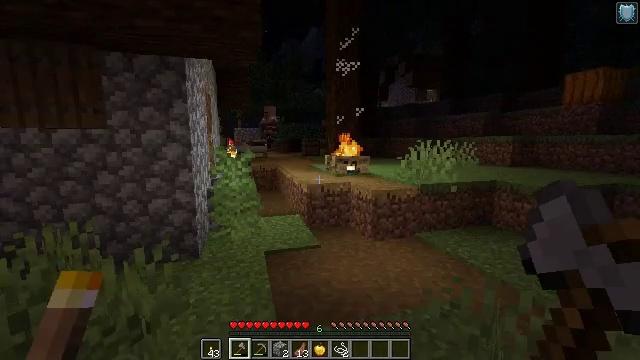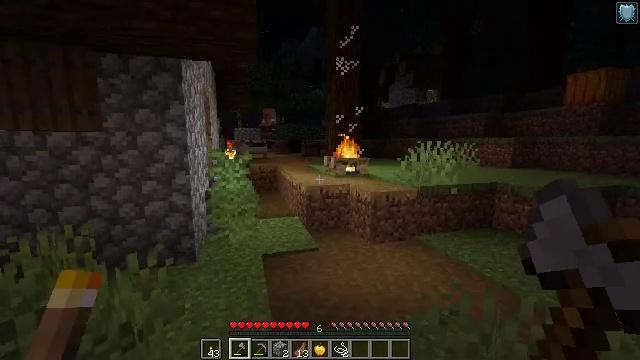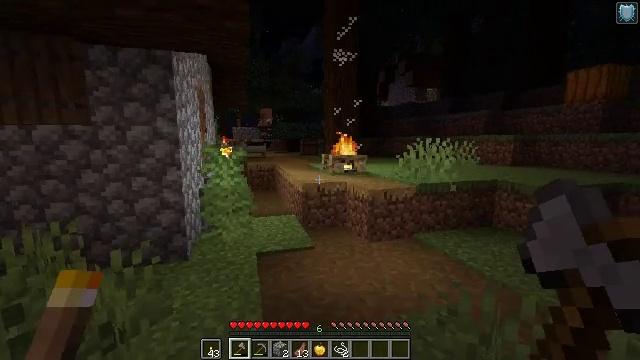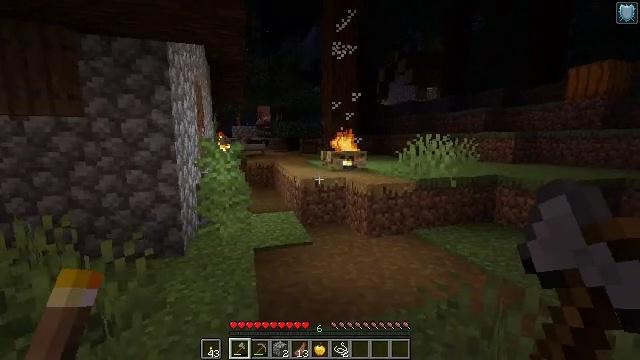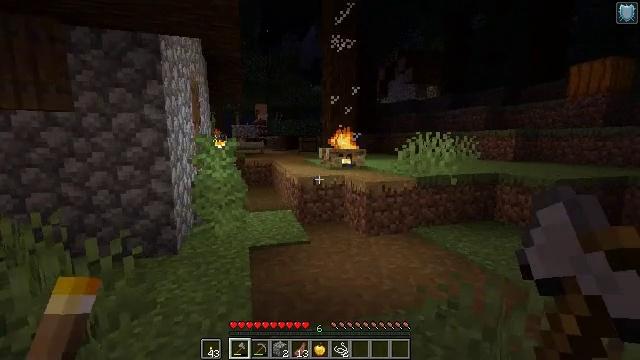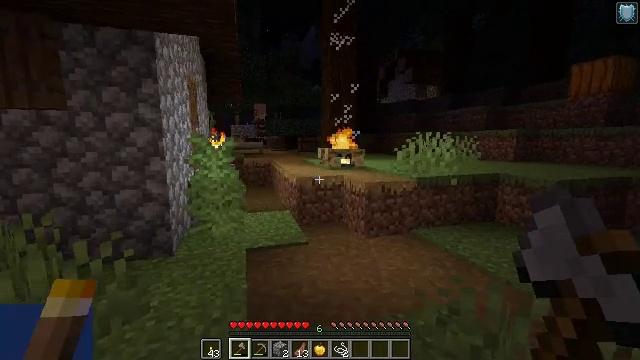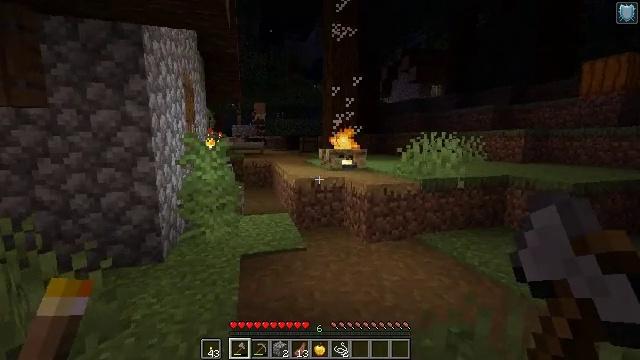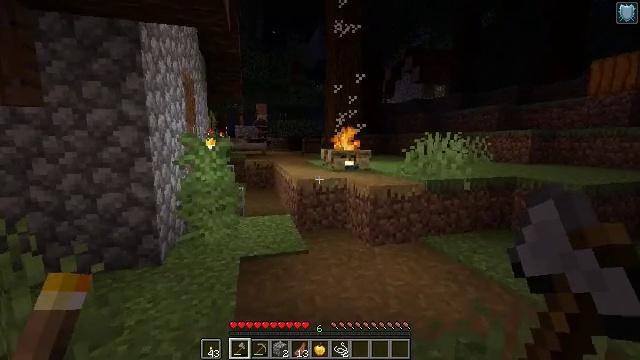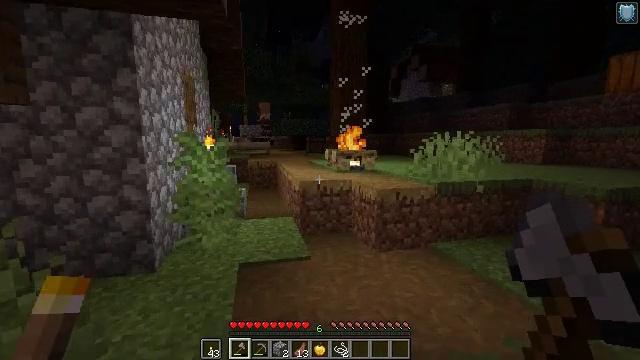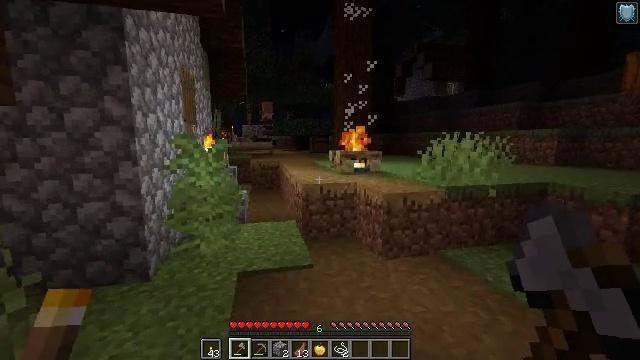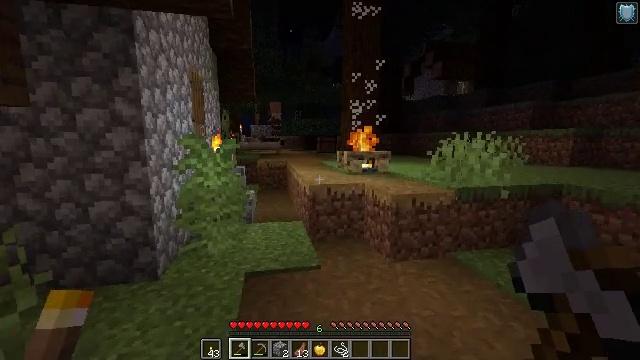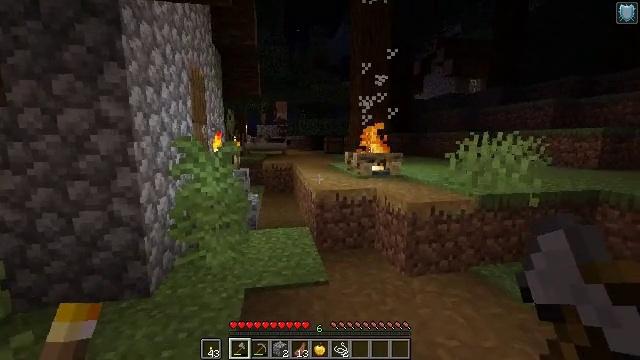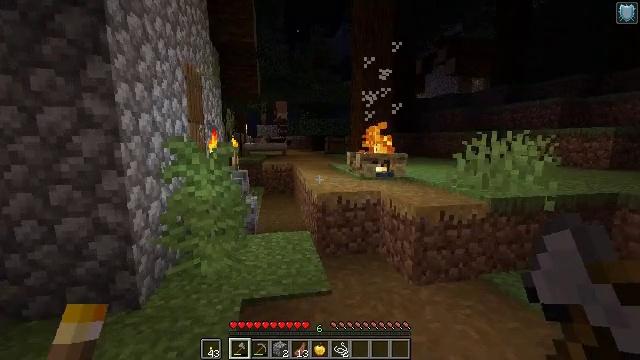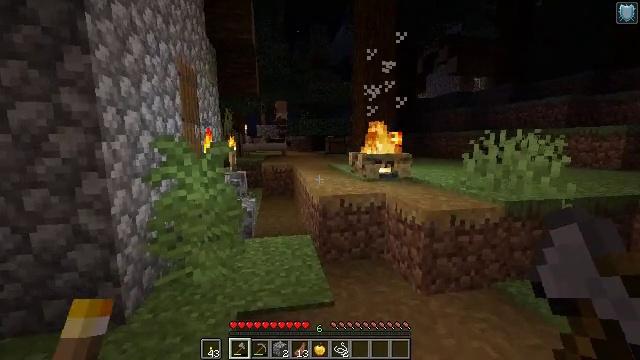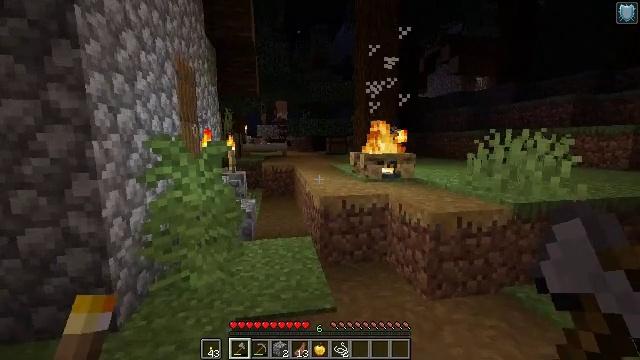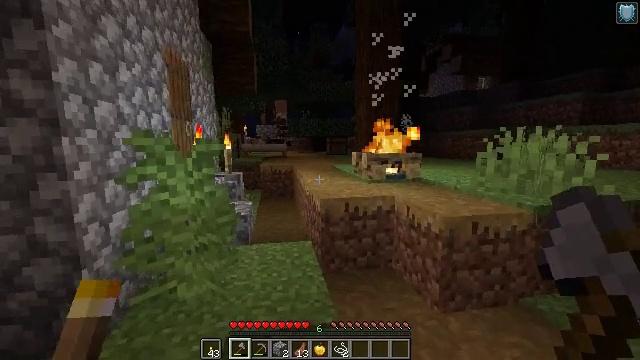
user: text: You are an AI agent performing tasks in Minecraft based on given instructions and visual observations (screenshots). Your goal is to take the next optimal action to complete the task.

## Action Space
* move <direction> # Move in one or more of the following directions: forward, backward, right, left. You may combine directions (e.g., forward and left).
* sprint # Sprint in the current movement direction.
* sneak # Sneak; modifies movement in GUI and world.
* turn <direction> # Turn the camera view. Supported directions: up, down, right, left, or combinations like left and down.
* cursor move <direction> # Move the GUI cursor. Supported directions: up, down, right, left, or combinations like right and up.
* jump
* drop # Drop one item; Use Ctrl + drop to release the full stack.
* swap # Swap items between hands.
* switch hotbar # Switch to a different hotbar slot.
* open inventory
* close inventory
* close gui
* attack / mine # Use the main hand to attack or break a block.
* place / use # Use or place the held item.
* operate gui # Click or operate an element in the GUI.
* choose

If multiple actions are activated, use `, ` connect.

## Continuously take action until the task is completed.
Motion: motion action
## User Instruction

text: Make a loom with planks and string.
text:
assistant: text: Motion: no_op
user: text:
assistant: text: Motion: no_op
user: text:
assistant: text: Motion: move forward
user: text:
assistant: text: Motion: move forward
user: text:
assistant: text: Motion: move forward
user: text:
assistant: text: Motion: no_op
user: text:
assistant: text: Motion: move forward
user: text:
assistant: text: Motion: move forward, turn left
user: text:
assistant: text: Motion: move forward
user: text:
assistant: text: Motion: move forward, turn left
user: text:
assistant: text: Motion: move forward, turn left
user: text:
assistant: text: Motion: move forward
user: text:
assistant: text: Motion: move forward
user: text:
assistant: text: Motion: move forward
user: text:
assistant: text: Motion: move forward
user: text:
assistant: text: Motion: move forward
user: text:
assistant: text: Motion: move forward
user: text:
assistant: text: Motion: move forward
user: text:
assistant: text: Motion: move forward
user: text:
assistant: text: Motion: move forward
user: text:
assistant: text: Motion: move forward
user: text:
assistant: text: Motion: move forward
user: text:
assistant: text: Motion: move forward, jump
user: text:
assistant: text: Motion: move forward, jump
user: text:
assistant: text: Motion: move forward, jump
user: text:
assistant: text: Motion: move forward, jump
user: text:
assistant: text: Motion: move forward
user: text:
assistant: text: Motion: move forward
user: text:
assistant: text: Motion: move forward
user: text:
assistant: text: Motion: move forward